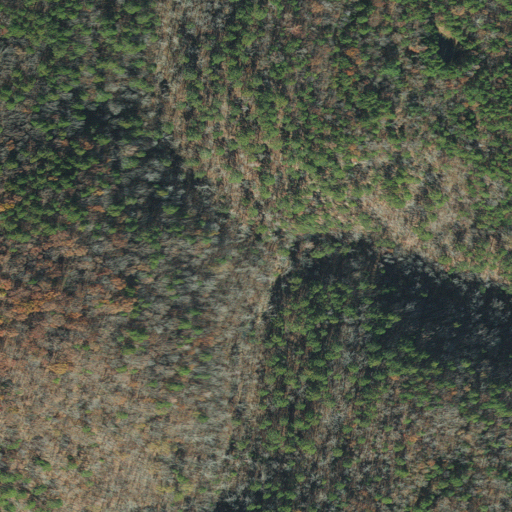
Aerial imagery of valley in Arkansas named Berry Hollow containing deciduous forest, evergreen forest, and mixed forest